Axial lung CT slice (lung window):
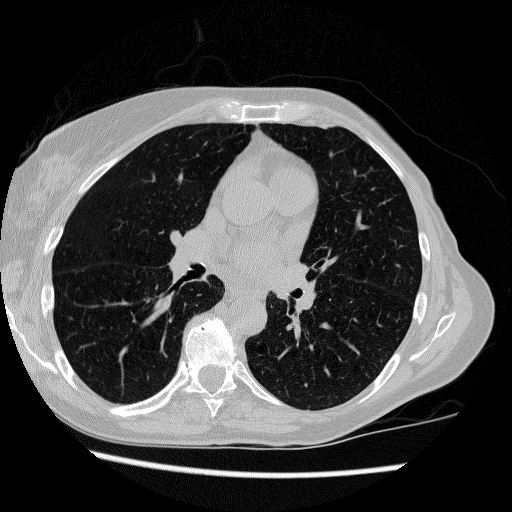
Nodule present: no